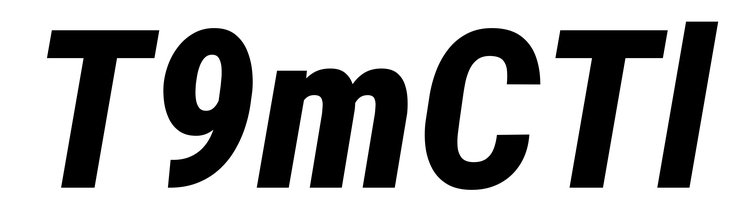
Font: Roboto-Italic_Condensed_ExtraBold_Italic